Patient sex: M
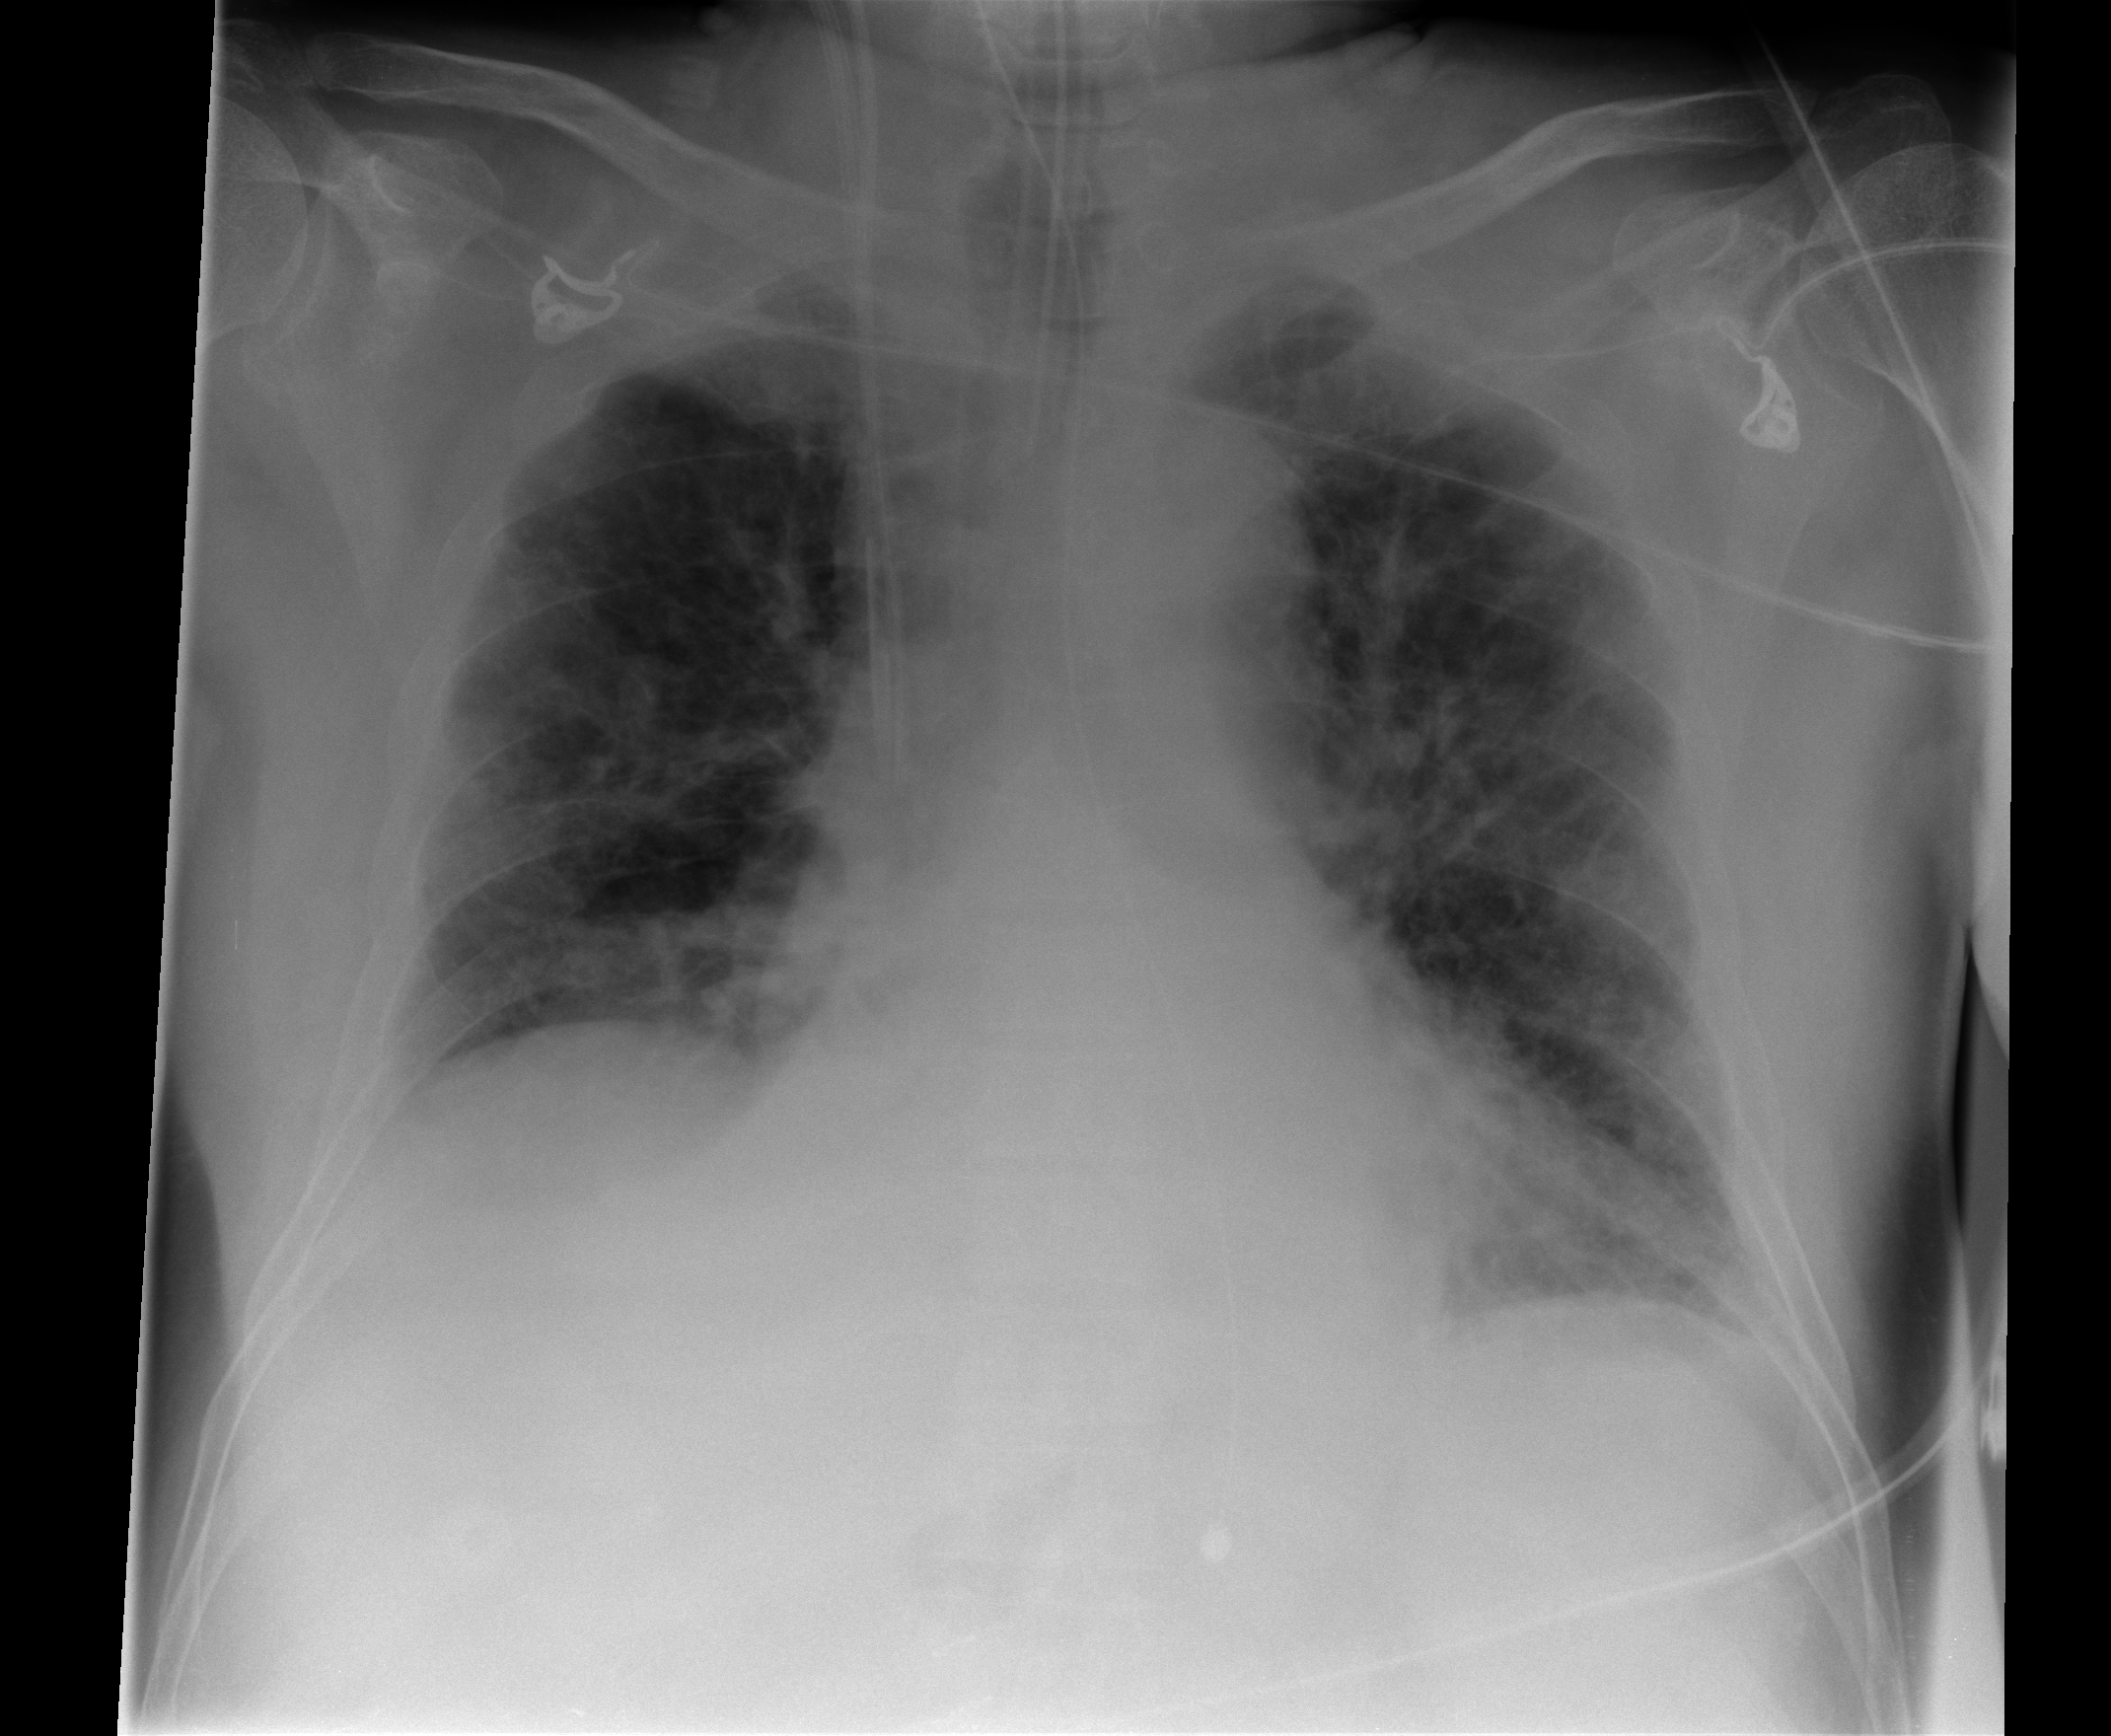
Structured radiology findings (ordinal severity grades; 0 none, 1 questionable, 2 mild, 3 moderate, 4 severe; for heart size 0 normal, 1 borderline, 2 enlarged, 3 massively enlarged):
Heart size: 1
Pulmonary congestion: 0
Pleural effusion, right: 0
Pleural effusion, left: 0
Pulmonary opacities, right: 0
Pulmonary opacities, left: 0
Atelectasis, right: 2
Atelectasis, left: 2